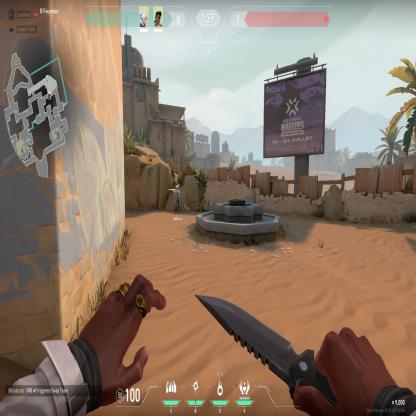
Label: teammate